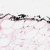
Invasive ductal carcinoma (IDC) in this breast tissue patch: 0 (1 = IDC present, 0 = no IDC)